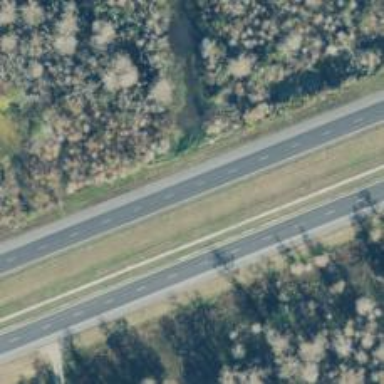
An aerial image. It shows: Asphalt motorway.